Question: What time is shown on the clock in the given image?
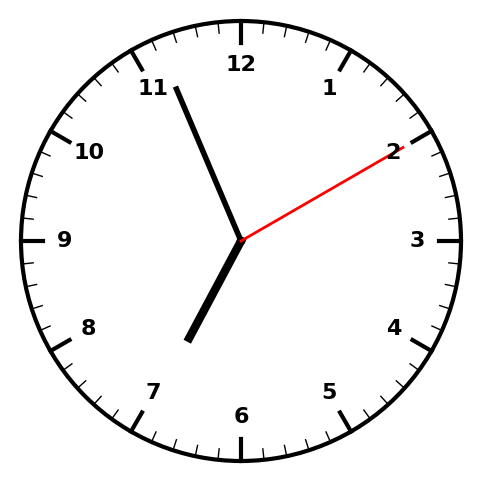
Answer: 06:56:10